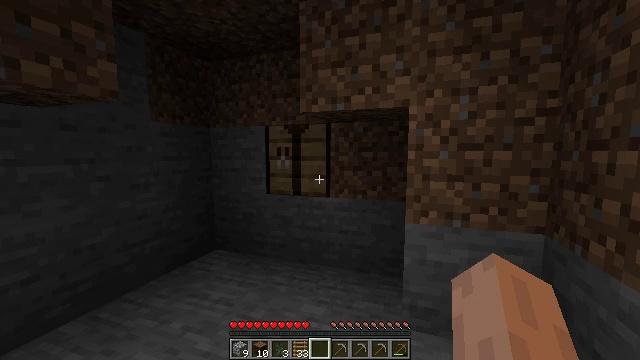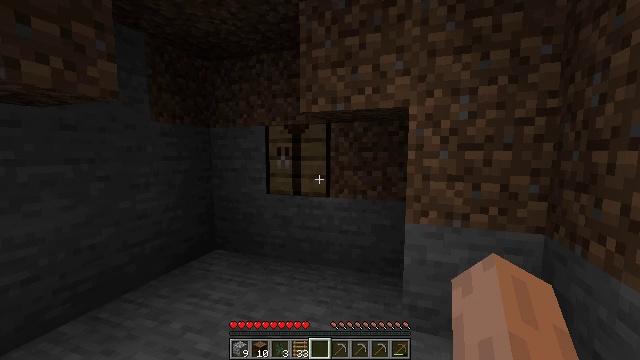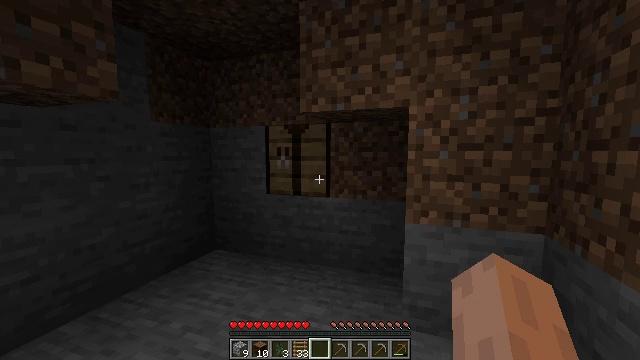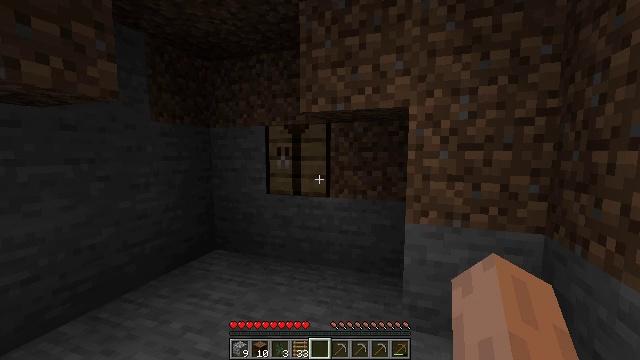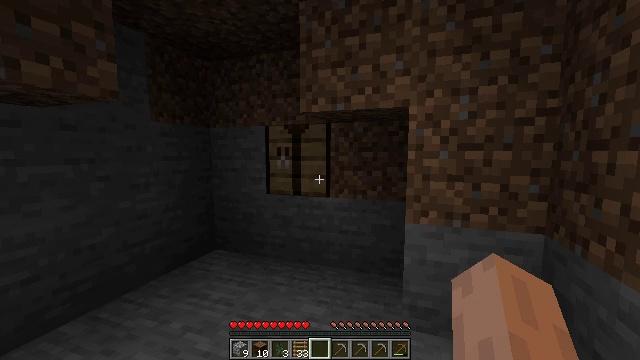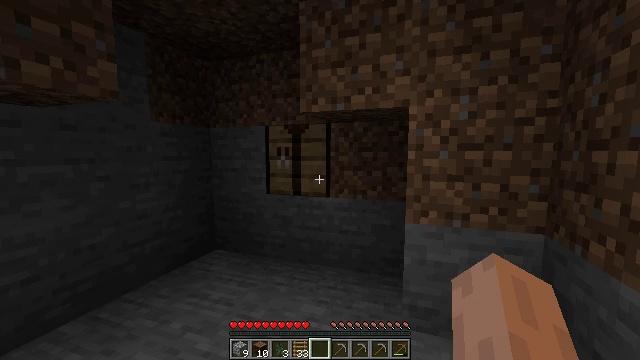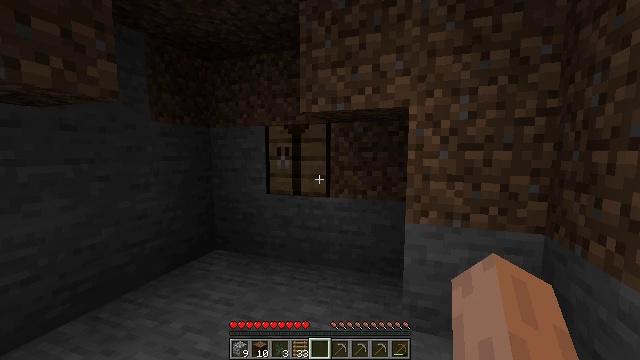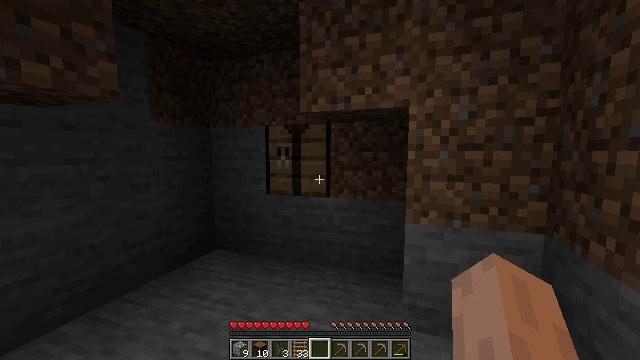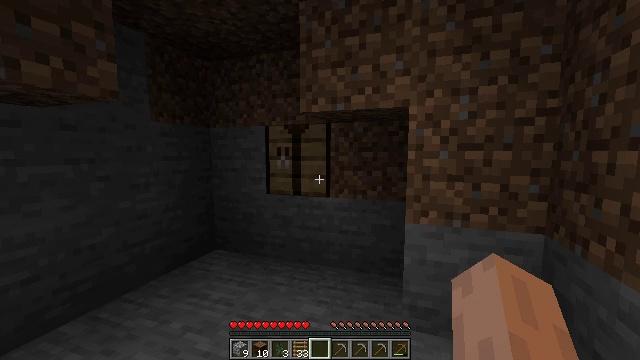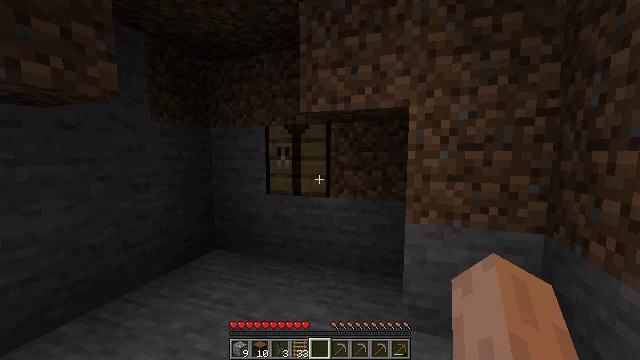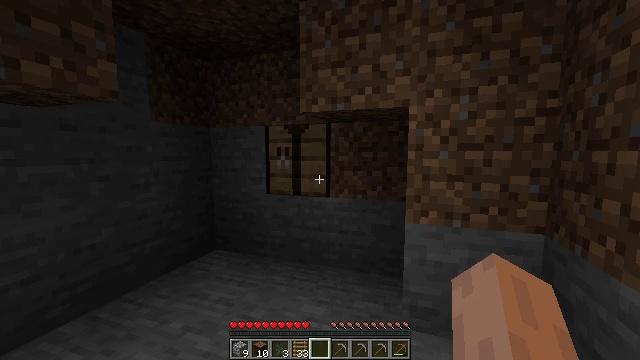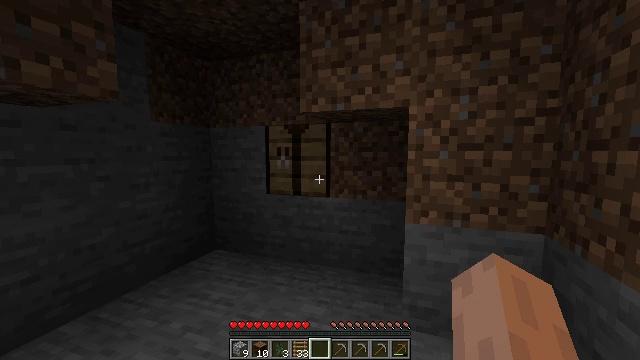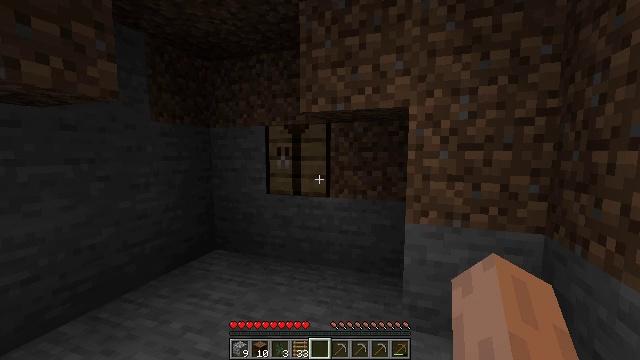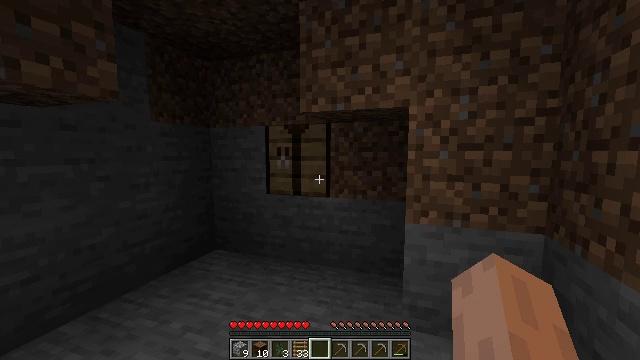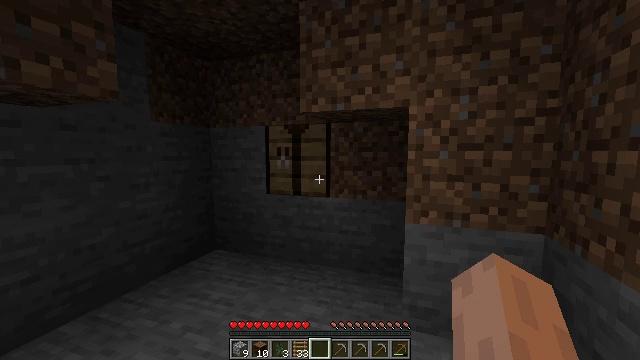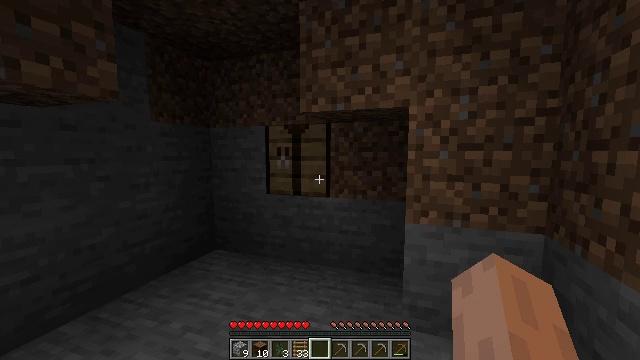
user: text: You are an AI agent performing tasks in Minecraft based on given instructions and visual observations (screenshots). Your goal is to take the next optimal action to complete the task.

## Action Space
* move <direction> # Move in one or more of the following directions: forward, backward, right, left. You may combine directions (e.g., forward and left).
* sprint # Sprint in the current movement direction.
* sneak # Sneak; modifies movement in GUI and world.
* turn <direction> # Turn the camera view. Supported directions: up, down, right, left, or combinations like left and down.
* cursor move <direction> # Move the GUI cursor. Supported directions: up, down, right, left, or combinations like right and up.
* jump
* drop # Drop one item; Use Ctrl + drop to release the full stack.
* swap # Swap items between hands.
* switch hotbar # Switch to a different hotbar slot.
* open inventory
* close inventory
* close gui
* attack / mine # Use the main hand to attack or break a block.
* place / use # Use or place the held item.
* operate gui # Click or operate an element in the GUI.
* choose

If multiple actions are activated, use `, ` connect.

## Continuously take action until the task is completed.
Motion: motion action
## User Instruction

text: Craft planks from spruce logs.
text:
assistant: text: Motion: no_op
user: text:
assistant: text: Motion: no_op
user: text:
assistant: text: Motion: no_op
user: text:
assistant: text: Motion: no_op
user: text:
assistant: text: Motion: no_op
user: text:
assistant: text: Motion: no_op
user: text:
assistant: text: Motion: no_op
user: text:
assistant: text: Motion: no_op
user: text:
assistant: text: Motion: no_op
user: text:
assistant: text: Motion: no_op
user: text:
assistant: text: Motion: no_op
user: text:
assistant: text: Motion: no_op
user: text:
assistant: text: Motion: no_op
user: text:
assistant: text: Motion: no_op
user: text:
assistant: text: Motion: no_op
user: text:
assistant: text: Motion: no_op
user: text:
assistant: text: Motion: no_op
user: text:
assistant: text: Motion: no_op
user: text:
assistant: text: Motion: no_op
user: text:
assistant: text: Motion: no_op
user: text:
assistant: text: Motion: no_op
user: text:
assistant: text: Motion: no_op
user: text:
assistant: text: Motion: no_op
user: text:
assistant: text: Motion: no_op
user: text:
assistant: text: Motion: no_op
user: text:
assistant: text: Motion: no_op
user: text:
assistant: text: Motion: no_op
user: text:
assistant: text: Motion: no_op
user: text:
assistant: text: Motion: no_op
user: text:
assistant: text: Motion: no_op